Aerial crown-view tile of a tropical tree (Barro Colorado Island, Panama), acquired 20241014:
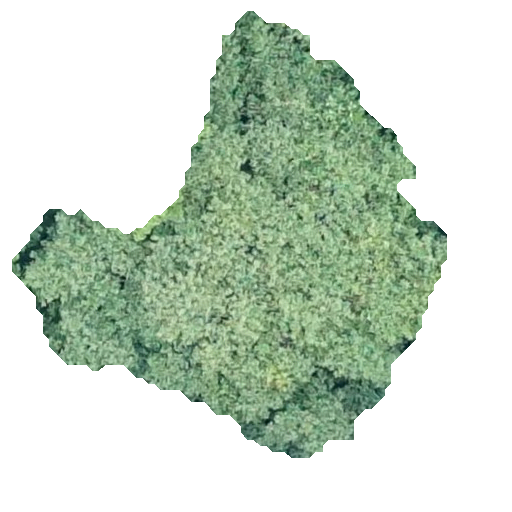
Species: Hieronyma alchorneoides
GBIF accepted scientific name: Hieronyma alchorneoides
Crown area: 160.576 m²